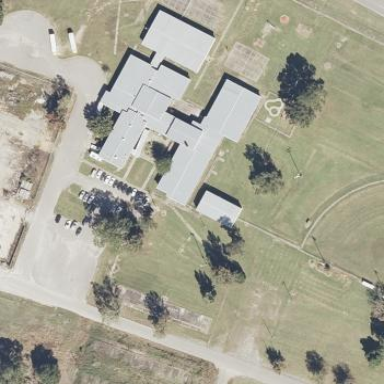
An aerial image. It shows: School building.